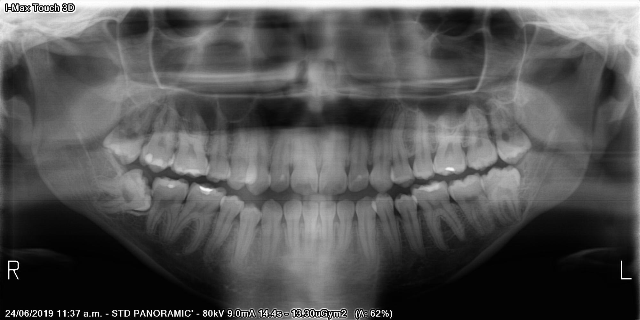
adult